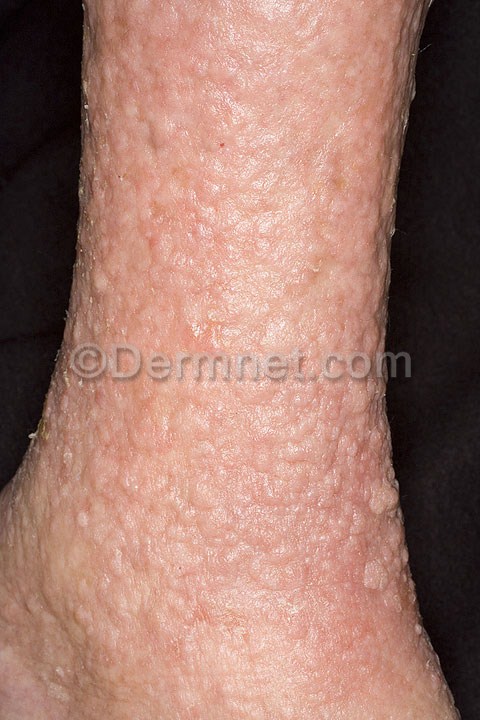
Disease: Eczema Photos